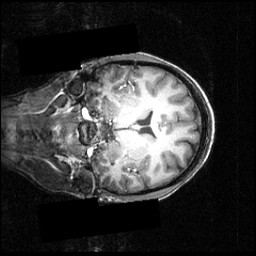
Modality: T1w
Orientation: coronal
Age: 21
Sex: female
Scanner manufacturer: siemens
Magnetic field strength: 3.951 T
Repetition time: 1.5 s
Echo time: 0.00335 s